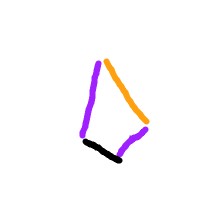
Shape: kite